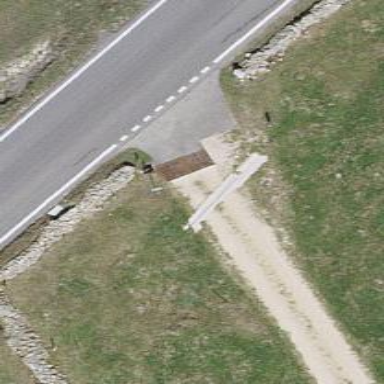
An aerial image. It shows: Cattle grid.